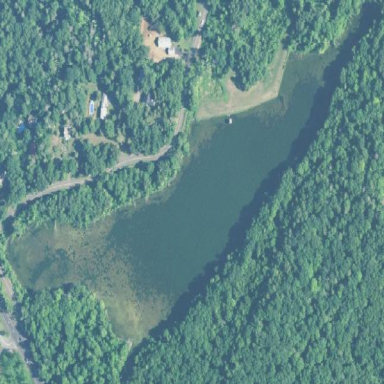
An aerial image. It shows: Reservoir of water.